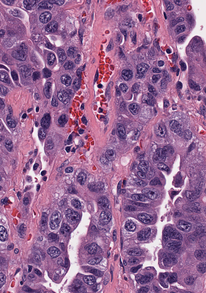
Tumor epithelial tissue: yes
Tumor-associated stroma tissue: yes
Normal tissue: no